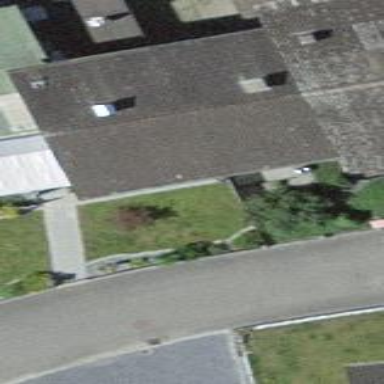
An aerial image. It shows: Building with tile roof.